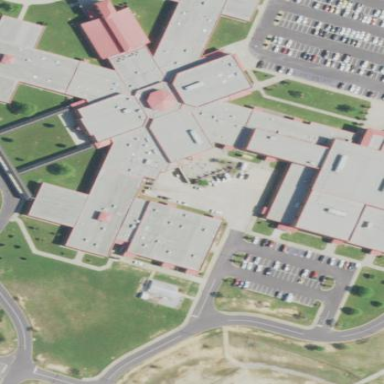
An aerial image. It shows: School building.